Question: I am attempting to parse the video ID of a youtube URL using preg_match. I found a regular expression on this site that appears to work;
'''
(?<=v=)[a-zA-Z0-9-]+(?=&)|(?<=[0-9]/)[^&
]+|(?<=v=)[^&
]+
'''
As shown in this pic:

My PHP is as follows, but it doesn't work (gives Unknown modifier '[' error)...
'''
<?
$subject = "http://www.youtube.com/watch?v=z_AbfPXTKms&NR=1";
preg_match("(?<=v=)[a-zA-Z0-9-]+(?=&)|(?<=[0-9]/)[^&
]+|(?<=v=)[^&
]+", $subject, $matches);
print "<pre>";
print_r($matches);
print "</pre>";
?>
'''
Cheers
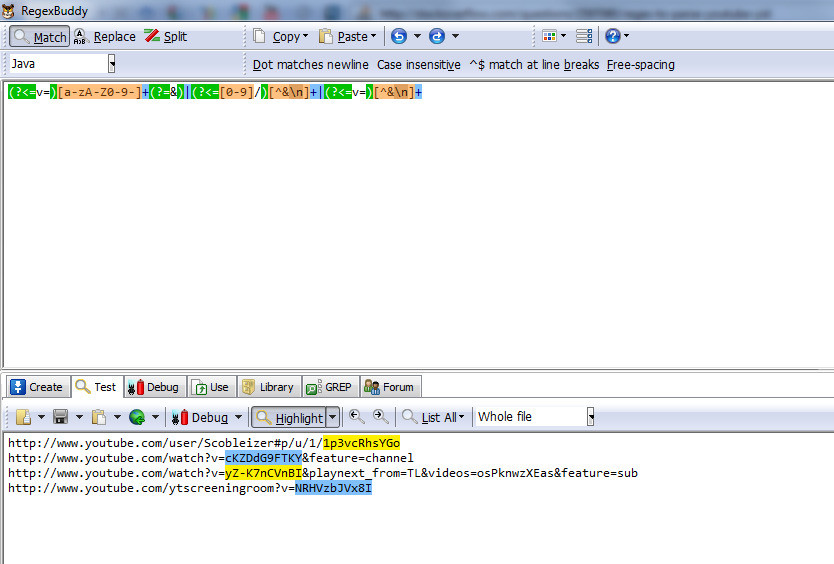
Answer: This regex grabs the ID from all of the various URLs I could find...
There may be more out there, but I couldn't find reference of them anywhere. If you come across one this doesn't match, please leave a comment with the URL, and I'll try and update the regex to match your URL.
'''
if (preg_match('%(?:youtube(?:-nocookie)?\.com/(?:[^/]+/.+/|(?:v|e(?:mbed)?)/|.*[?&]v=)|youtu\.be/)([^"&?/\s]{11})%i', $url, $match)) {
$video_id = $match[1];
}
'''
Here is a sample of the URLs this regex matches: (there can be more content after the given URL that will be ignored)
- <URL>
It also works on the youtube-nocookie.com URL with the same above options.
It will also pull the ID from the URL in an embed code (both iframe and object tags)